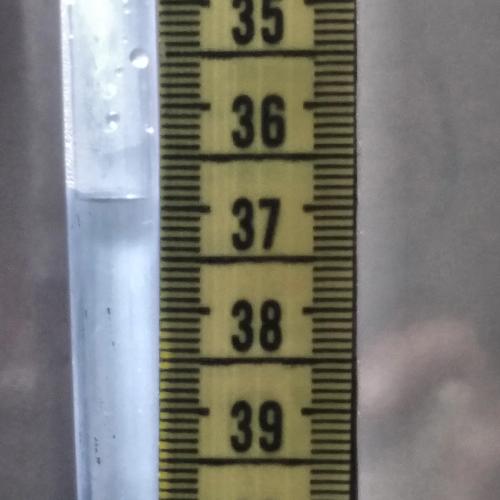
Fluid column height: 36.9 cm